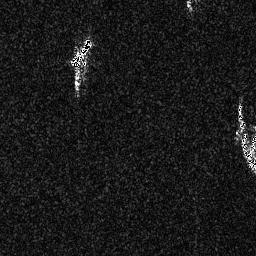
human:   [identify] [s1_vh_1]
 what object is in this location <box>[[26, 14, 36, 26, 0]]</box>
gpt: <ref>1 medium ship at the top</ref>